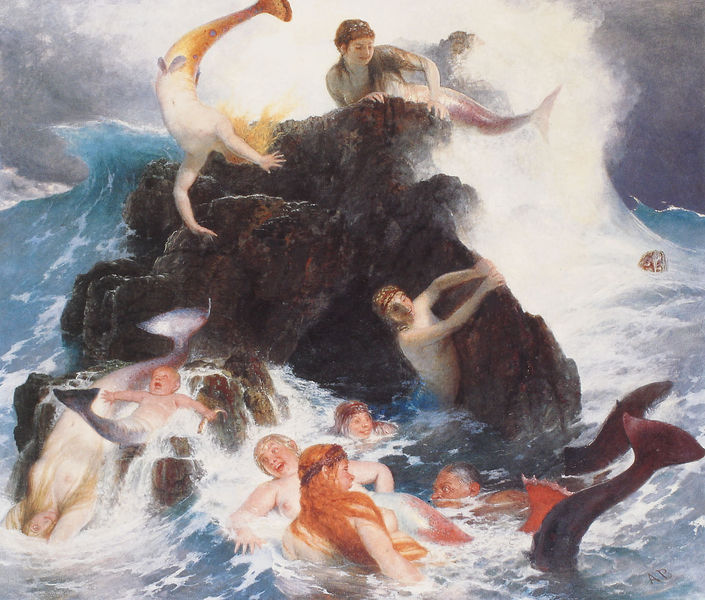
Titel: Das Spiel der Najaden
Künstler: Arnold Böcklin
Institution: Basel, Kunstmuseum
Schlagwörter: blau, felsen, gemälde, himmel, meer, wasser, bewegung, männer, weiss, rot, bild, kinder, sprung, gischt, wellen, fels, baby, schaum, brandung, sturm, wogen, nackte, klippe, aufruhr, schwimmen, meerjungfrauen, nixen, orgie, fisch, springen, meerjungfrau, nereiden, spaß, flossen, felds, salto, meermenschen, meerjungfrauem, wassernixen, schwlänze, meerjungfauen